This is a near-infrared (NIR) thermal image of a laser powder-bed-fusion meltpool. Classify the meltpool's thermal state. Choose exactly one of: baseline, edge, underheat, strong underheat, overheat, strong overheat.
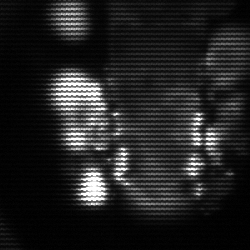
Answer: strong underheat